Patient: sex F, age 68
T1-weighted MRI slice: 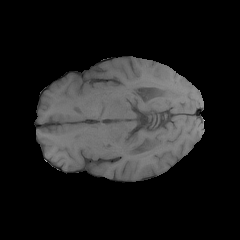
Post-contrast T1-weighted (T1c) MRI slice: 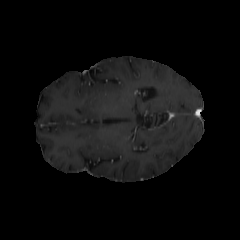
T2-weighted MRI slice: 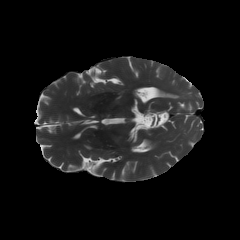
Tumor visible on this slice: yes
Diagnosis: Glioblastoma, IDH-wildtype
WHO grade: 4